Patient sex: F
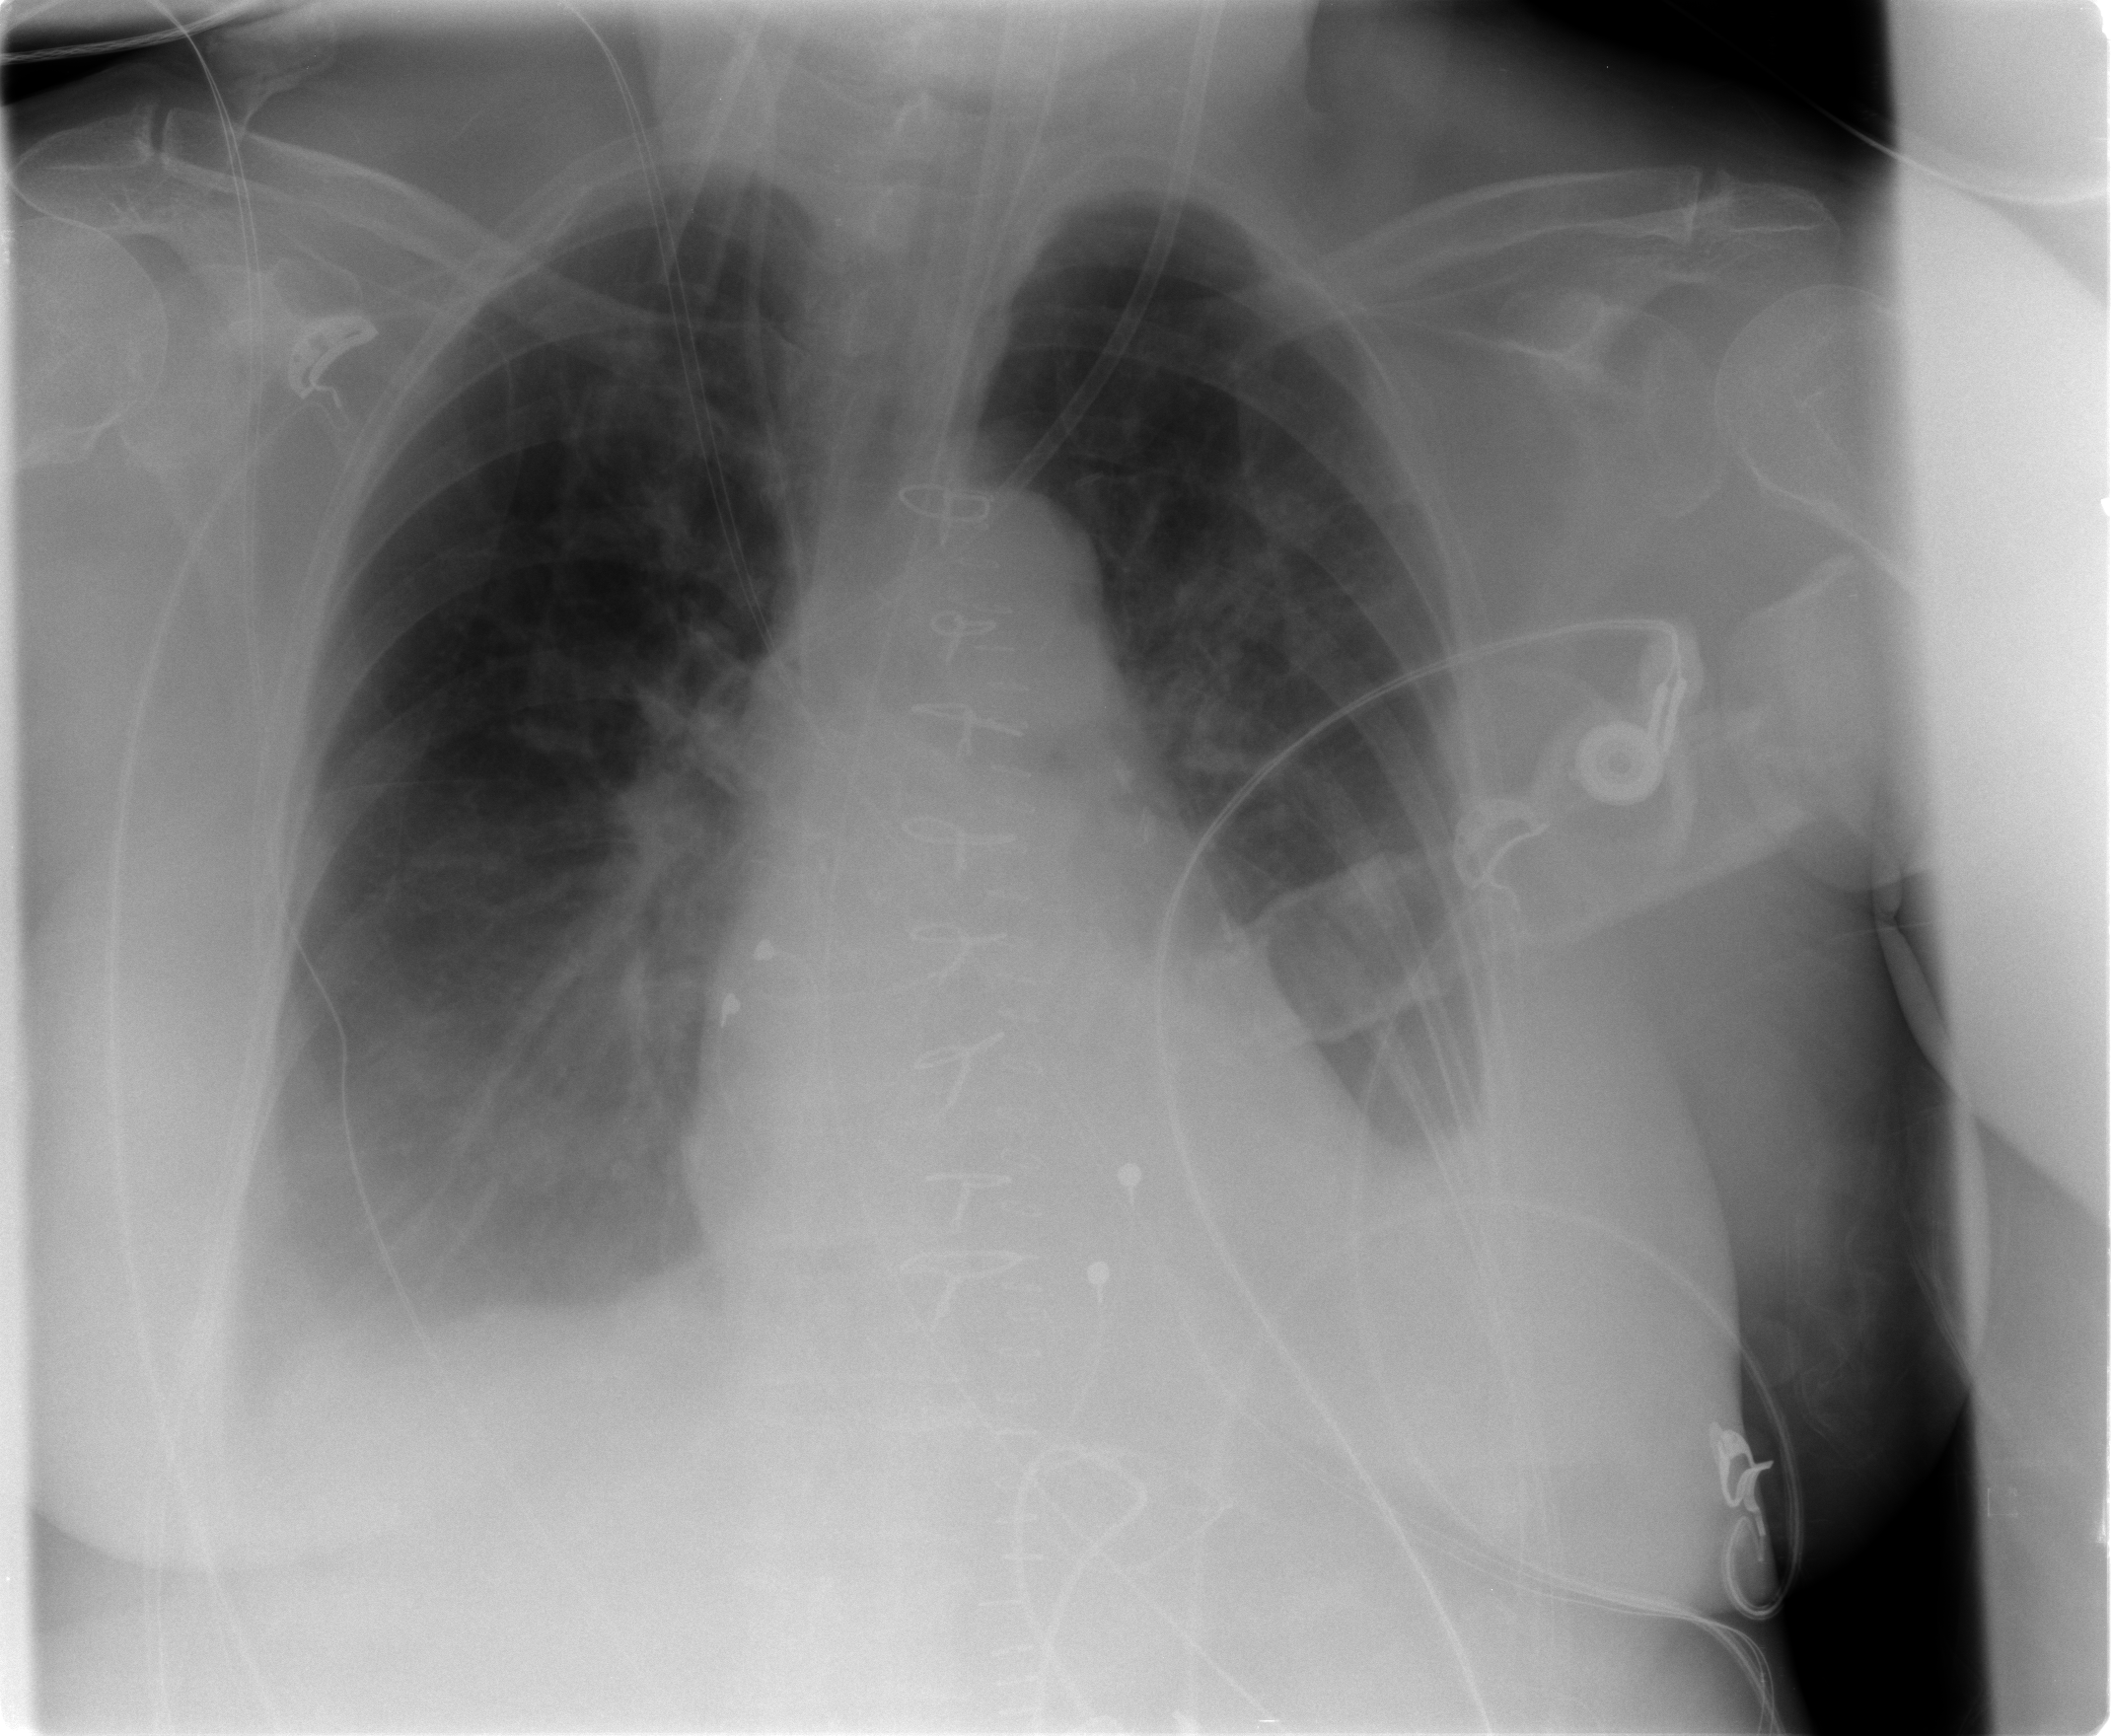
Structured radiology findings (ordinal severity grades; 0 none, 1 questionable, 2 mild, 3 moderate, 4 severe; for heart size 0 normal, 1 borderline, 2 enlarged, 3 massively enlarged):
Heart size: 0
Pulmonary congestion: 2
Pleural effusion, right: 2
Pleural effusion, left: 3
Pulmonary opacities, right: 0
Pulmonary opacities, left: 1
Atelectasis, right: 2
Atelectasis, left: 2